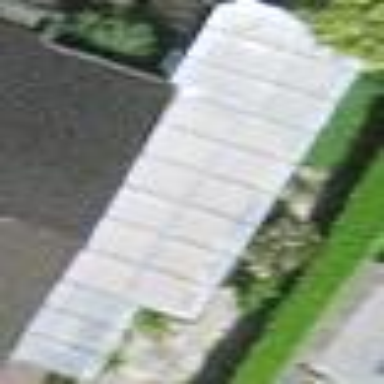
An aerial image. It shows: View of roof of building.